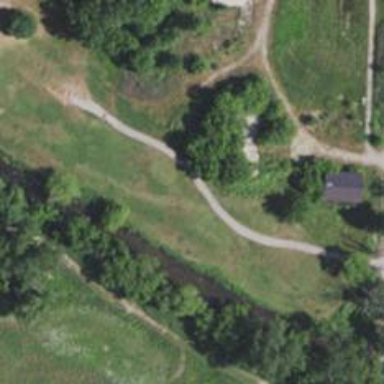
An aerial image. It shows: Path for golf carts.